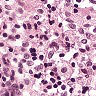
Metastatic tissue present: no